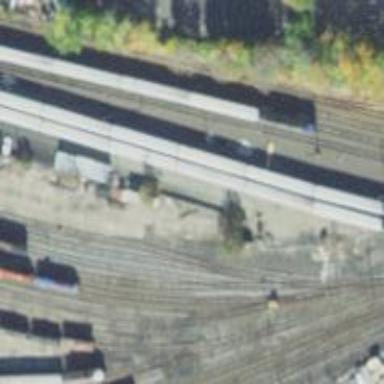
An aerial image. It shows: Railway service station.